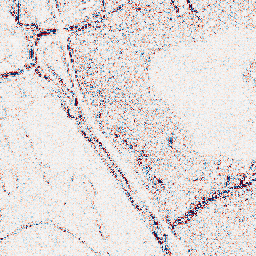
Category: wavelet
Decomposition family: wavelet_reverse_biorthogonal
Decomposition parameters: wavelet: rbio1.3
level: 1
Upsampling method: nearest
Upsampling parameters: scale: 8
Upsampling scale: 8